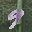
Label: 9